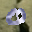
Label: 0